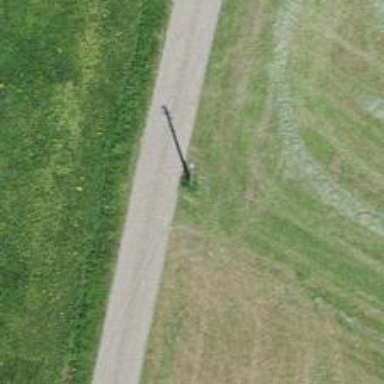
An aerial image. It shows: Power pole.